Question: I would like to have the axes2 axis showing values from the distance vector the way they are in the vector, and not to be order increasingly like it is by default. How could I do that?
The code:
'''
from numpy import linspace
import numpy as np
import pandas as pd
import matplotlib.pyplot as plt
import matplotlib.axes
import math
distance = [6, 56, 106, 156, 207, 257, 309, 257, 206, 154, 103, 52,
103, 153, 204, 254, 304, 354, 303, 252, 201, 150, 99, 47,
98, 149, 199, 249, 300, 350, 299, 248, 196, 145, 94, 42]
t = linspace(0, 6, 3291)
t1 = linspace(0, 6, 2104)
plt.plot(t, local, "g", label="LOCAL")
plt.plot(t1, cpm, "r", label="CPM")
plt.legend(loc="upper left")
plt.fill_between(t, 0, local, facecolor='green', interpolate=True)
plt.fill_between(t1, 0, cpm, facecolor='red', interpolate=False)
axes1 = plt.gca()
axes2 = axes1.twiny()
axes2.set_xticks(distance, minor=False)
plt.title("Object detection")
plt.xlabel("Time in Minutes")
plt.ylabel("Number of objects")
plt.show()
'''

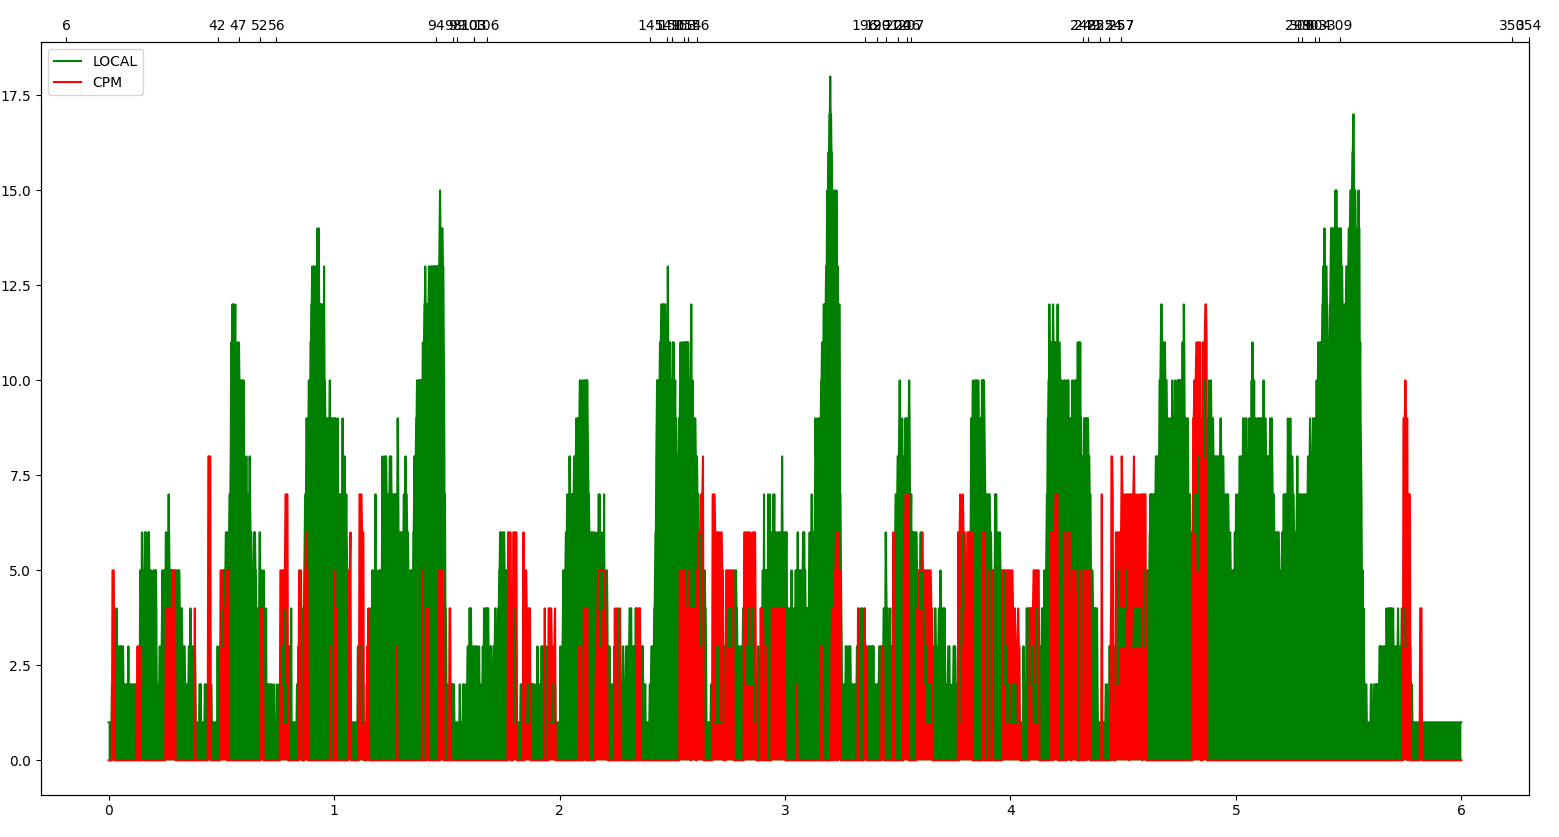
Answer: To place the desired values on the axes, use the locator and formatter to place them. It can be found <URL> in the official reference.
'''
from numpy import linspace
import numpy as np
import pandas as pd
import matplotlib.pyplot as plt
import matplotlib.axes
import math
import matplotlib.ticker as ticker
np.random.seed(20210210)
local = np.random.randint(0, 20, size=3291)
cpm = np.random.randint(0, 10, size=2104)
distance = [6, 56, 106, 156, 207, 257, 309, 257, 206, 154, 103, 52,
103, 153, 204, 254, 304, 354, 303, 252, 201, 150, 99, 47,
98, 149, 199, 249, 300, 350, 299, 248, 196, 145, 94, 42]
dis = [str(s) for s in distance]
pos = np.arange(0,len(dis))
t = linspace(0, 6, 3291)
t1 = linspace(0, 6, 2104)
plt.figure(figsize=(12,9))
plt.plot(t, local, "g", label="LOCAL")
plt.plot(t1, cpm, "r", label="CPM")
plt.legend(loc="upper left")
plt.fill_between(t, 0, local, facecolor='green', interpolate=True)
plt.fill_between(t1, 0, cpm, facecolor='red', interpolate=False)
axes1 = plt.gca()
axes2 = axes1.twiny()
# axes2.set_xticks(distance, minor=False)
axes2.xaxis.set_major_locator(ticker.FixedLocator(pos))
axes2.xaxis.set_major_formatter(ticker.FixedFormatter(dis))
axes2.set_xlim(0,len(dis))
plt.title("Object detection")
plt.xlabel("Time in Minutes")
plt.ylabel("Number of objects")
plt.show()
'''
<URL>